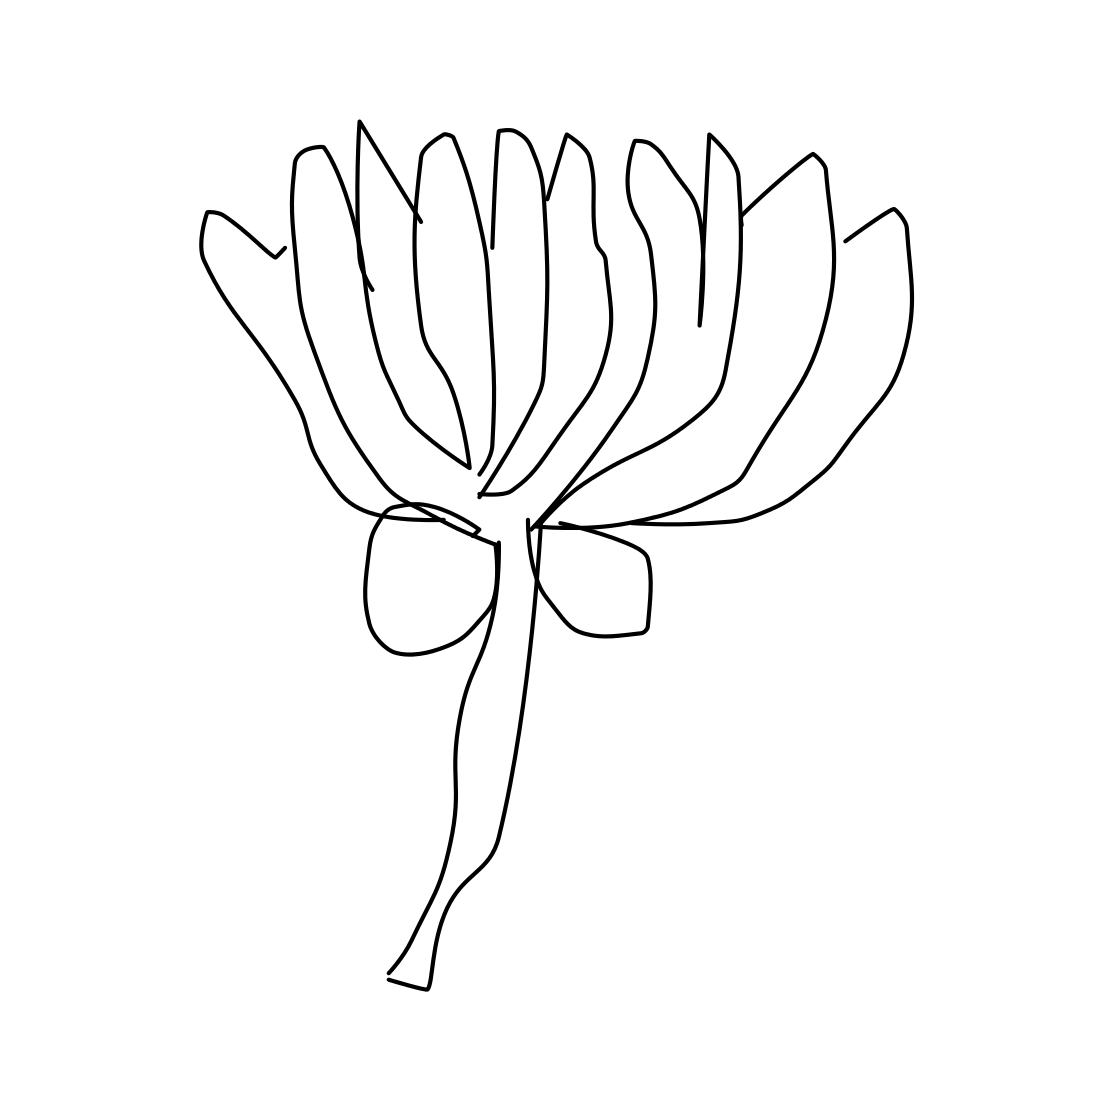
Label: flower with stem